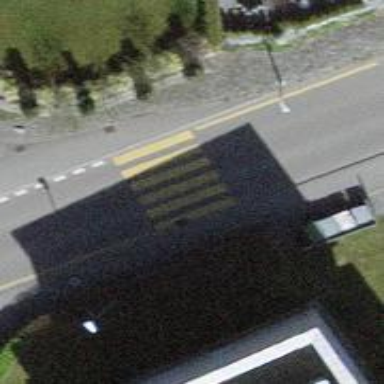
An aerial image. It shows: Kerb serving as barrier.